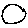
Label: circle